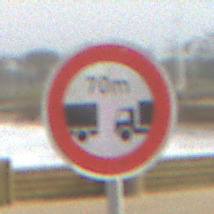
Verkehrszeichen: VerbotUnterschreitenMindestabstand
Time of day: MorningAfternoon
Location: Outdoor (Suburban)
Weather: PartlyCloudy
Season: NotSpecified
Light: Natural